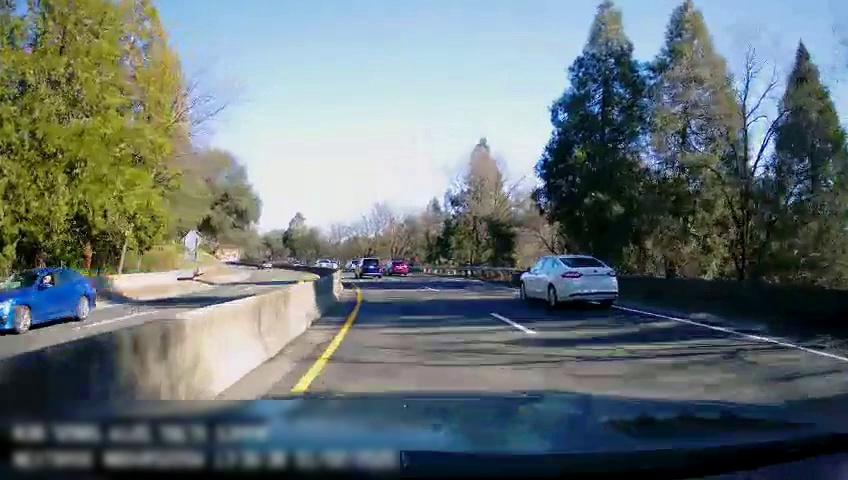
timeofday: Day
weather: Sunny
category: Drivable Space
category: Drivable Space
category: Vehicles | Truck
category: Vehicles | SUV
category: Vehicles | Car
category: Vehicles | Car
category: Vehicles | SUV
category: Vehicles | Car
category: Vehicles | SUV
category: Lanes | Current Lane
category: Lanes | Current Lane
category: Lanes | Current Lane
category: Lanes | Opposite Lane